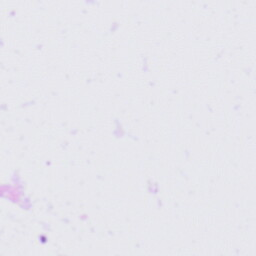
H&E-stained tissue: Tonsil